Field crop: maize
Growth stage: 2
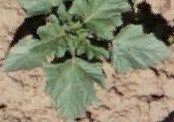
Species: datura